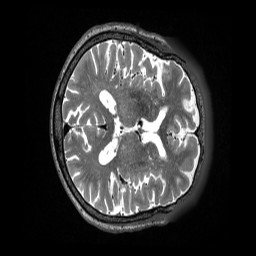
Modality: T2w
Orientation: axial
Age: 84
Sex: female